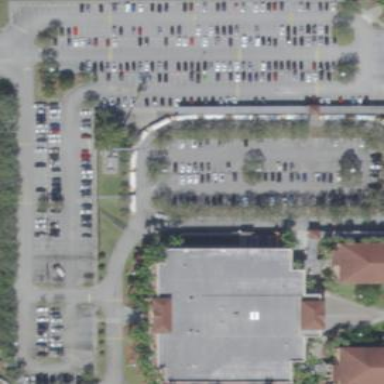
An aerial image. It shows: Parking area.